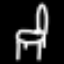
Label: chair